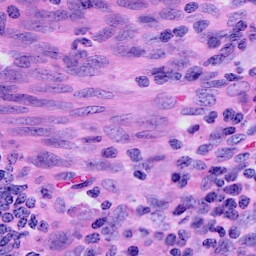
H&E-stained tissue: Cervix